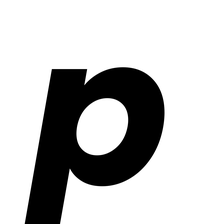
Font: Poppins-BoldItalic